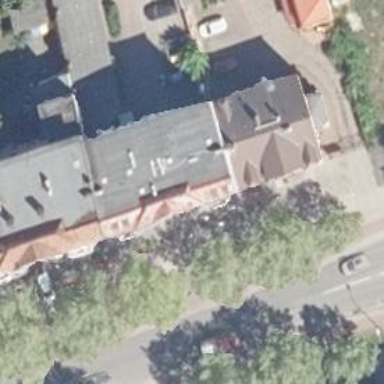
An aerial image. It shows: Bar.